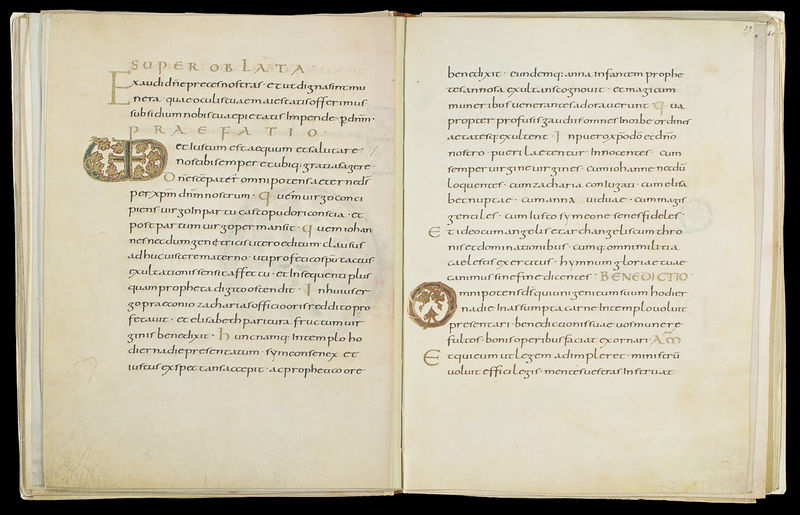
Titel: Drogo Sakramentar
Standort: Herstellungsort: Metz (EU - F)
Institution: Paris, Bibliothèque Nationale
Schlagwörter: blätter, weiß, grün, schwarz, ornament, alt, bibel, geschichte, kirche, gold, schrift, zwei, floral, ornamente, verzierung, buch, vergoldet, kloster, kreuz, initialen, seite, text, buchstaben, initiale, medizin, vertrag, buchseite, einband, wappen, seiten, mönch, bibliothek, siegel, aufgeschlagen, buchseiten, texte, handschrift, latein, lateinisch, erzählung, buchmalerei, evangeliar, codex, gesetz, benedikt, gutenberg, vorwort, unziale, monogrann, matrikel